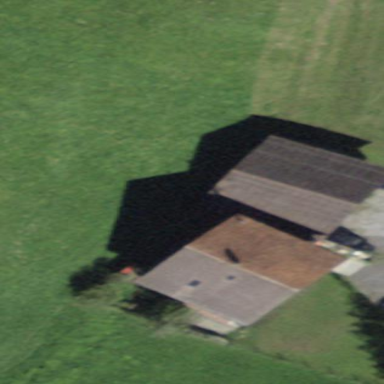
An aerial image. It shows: Barn.